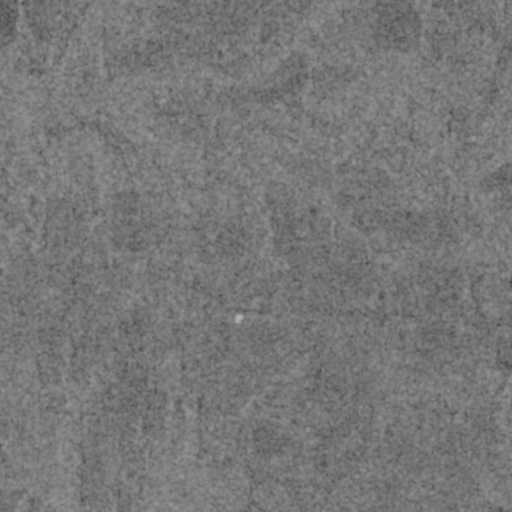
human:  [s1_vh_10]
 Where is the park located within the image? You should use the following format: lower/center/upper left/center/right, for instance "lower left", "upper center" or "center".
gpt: The park is located in the center of the image.
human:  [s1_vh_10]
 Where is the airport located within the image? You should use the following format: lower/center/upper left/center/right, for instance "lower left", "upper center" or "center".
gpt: There is no airport in the image.

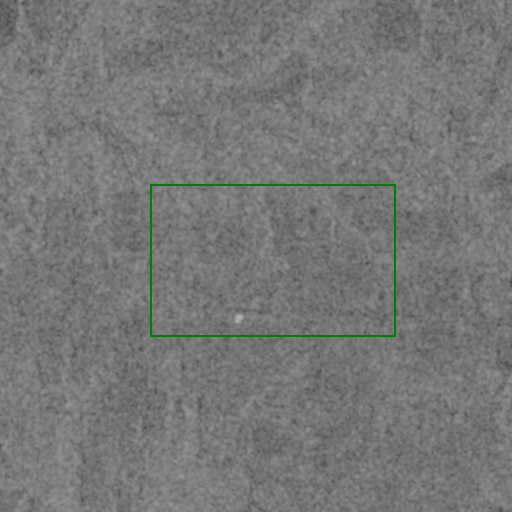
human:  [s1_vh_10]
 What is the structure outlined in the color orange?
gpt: There is no orange outline.
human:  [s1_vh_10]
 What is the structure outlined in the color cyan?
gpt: There is no structure outlined in cyan.